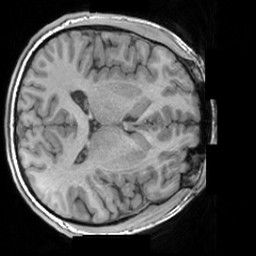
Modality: T1w
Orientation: axial
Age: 20
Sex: male
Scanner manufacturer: siemens
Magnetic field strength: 3 T
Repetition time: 1.63 s
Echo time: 0.00311 s